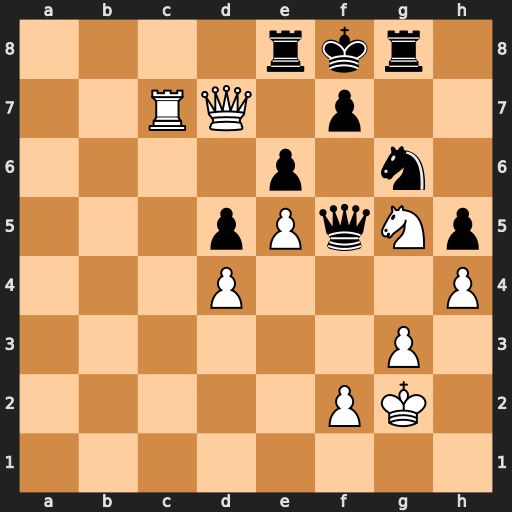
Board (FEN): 4rkr1/2RQ1p2/4p1n1/3pPqNp/3P3P/6P1/5PK1/8
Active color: w
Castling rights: -
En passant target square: -
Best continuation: Qxf7+ Qxf7 Rxf7#